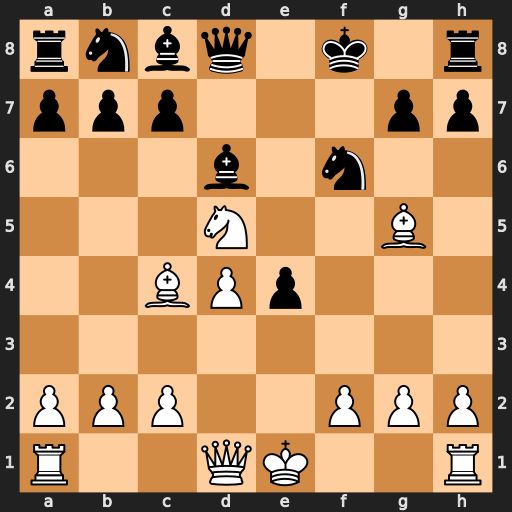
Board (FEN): rnbq1k1r/ppp3pp/3b1n2/3N2B1/2BPp3/8/PPP2PPP/R2QK2R
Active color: w
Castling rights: KQ
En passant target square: -
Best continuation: Nxf6 gxf6 Qh5